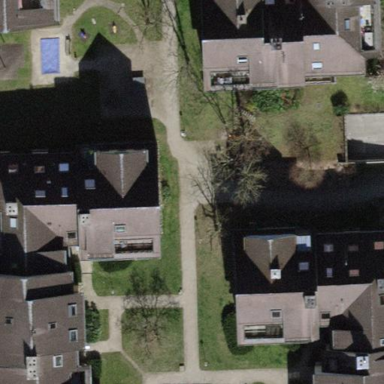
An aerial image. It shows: Building with tiled roof.